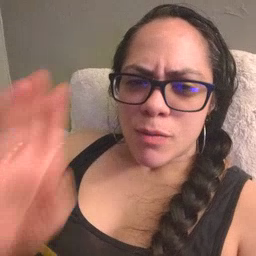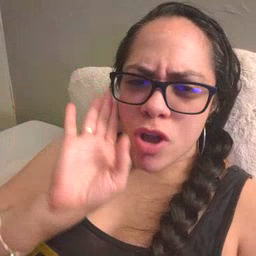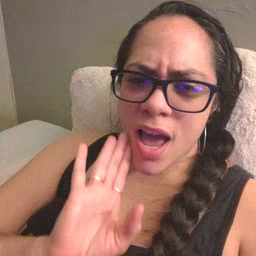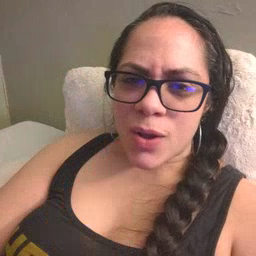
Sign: brown